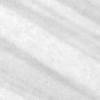
Label: change